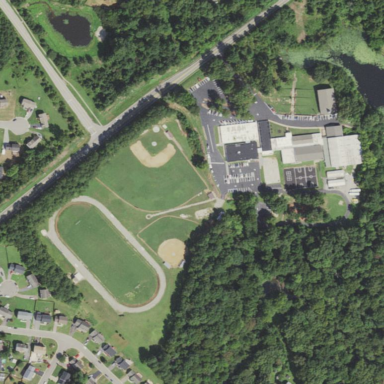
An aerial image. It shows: School.